Current action and preconditions to check: path_clear

Your task: For each precondition in the list above, predict whether it will hold at this action.

Consider the current scene as observed from the mobile robot's camera, and analyze the predicted future states of all dynamic agents (e.g., people, animals, vehicles, or any moving entities) within the NEXT SECOND.

IMPORTANT: Only answer "very likely" if you are absolutely certain—based on strong, clear evidence—that a dynamic agent will violate the precondition in the predicted future state. Do NOT answer "very likely" for unlikely, ambiguous, or low-probability risks.

Ask yourself for each precondition: Is there a high probability, with clear and convincing evidence, that the predicted future states of any dynamic agent will interfere with the predicted future state of the currently executing action within the NEXT SECOND, causing that precondition to fail?

Assess the risk level based on these predictions. Use "likely" or "very likely" if motions create a clear risk of interference.

Use "neutral" or "improbable" if agents are nearby but their predicted paths are clearly diverging or non-conflicting.

Failure Risk Categories: "very improbable", "improbable", "neutral", "likely", "very likely"

Answer Format: Output ONLY the probability_of_failure value from these categories: "very improbable", "improbable", "neutral", "likely", "very likely"

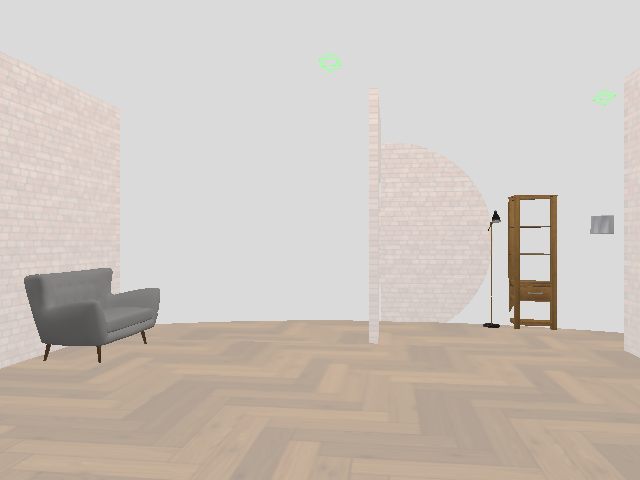

Answer: very improbable